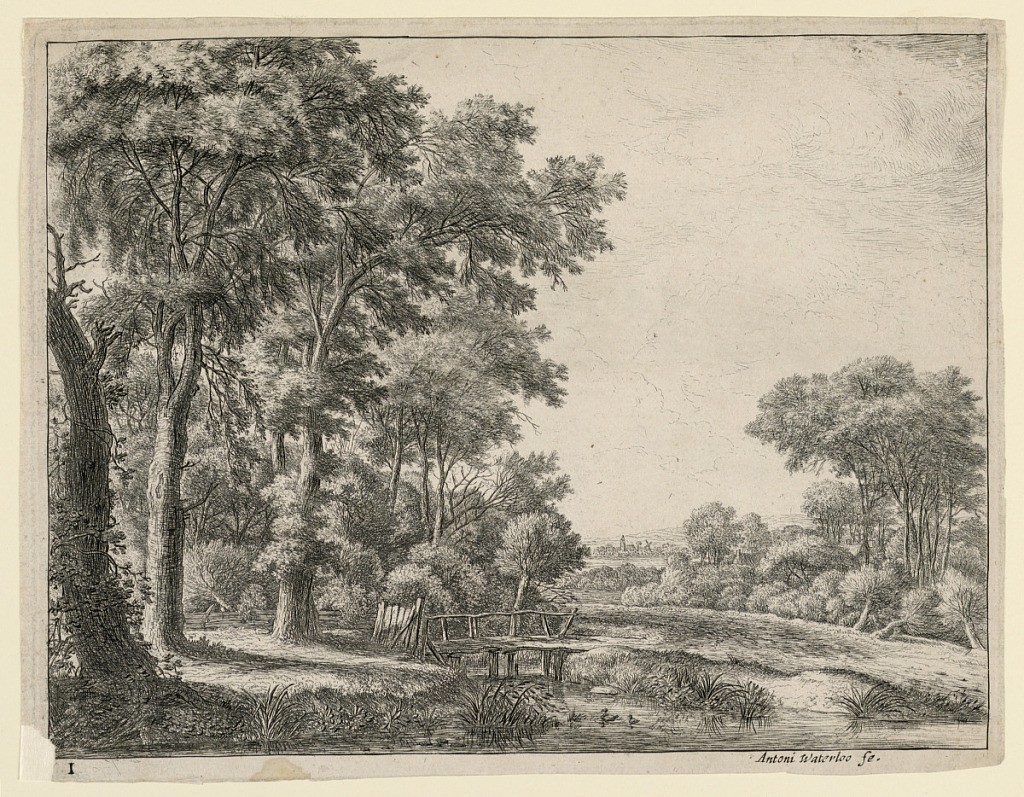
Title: Entrance Into a Forest by a Little Wooden Bridge
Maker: Antoni Waterloo, 1618–1677
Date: ca. 1650
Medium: Etching on paper
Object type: Print
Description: A small wooden bridge crosses a stream in which are two ducks. A woods at left and a broad landscape with distant windmill, right.